Question: I am developing an isometric game.
I have a parent (). The player can choose s (game items) and drop them in the playable area . This MapElement also is a UIComponent which contains child controls such as Sprite, Image, Label and custom Flex components to hold various information.
Now, I have written a logic to determine which one should appear in back and which one should appear in front in the Isometric area which I am calling (index) and I am seeting this value to the depth property of the .
I have added three components in the order shown in below pic and I have set the property each of them as 11077,11168 and 10630. If the depth property worked properly the 3rd item should have gone behind the 1st item but it seems like they are appearing in the order of they have added (default behavior)
If I am not wrong the depth value can be anything
Can some one help me?
I am aware of another solution using , and and also methods (which I don't want to use for my project specific reason) but I need to find out whats wrong with the depth

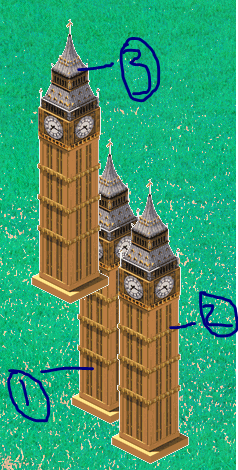
Answer: The problem, as I think, in your WorldMap component which, as you said, is UIComponent. Diving deeper to depth property shows that 'depth' setter launches 'invalidateLayering' method, which is empty in UIComponent and overrides with logic only in 'Group' which is main container for every Flex 4 component. And here's example:
<URL>
So, it looks like, you need to use at least 'Group' or 'SkinnableContainer' as your WorldMap in order to achieve depth property to work correctly.